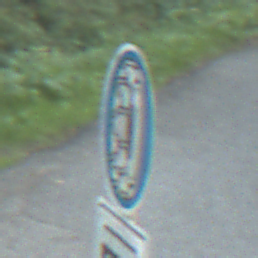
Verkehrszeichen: SchneekettenVorgeschrieben
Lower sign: HinweisDurchSinnbild13
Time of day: MorningAfternoon
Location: Outdoor (Nature)
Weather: Clear
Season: NotSpecified
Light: Natural